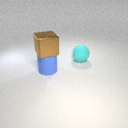
large cyan rubber sphere to the right of large blue rubber cylinder